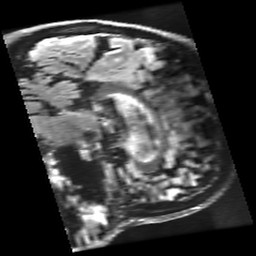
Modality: FLAIR
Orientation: sagittal
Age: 67
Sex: female
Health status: healthy
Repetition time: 12 s
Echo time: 0.09782 s